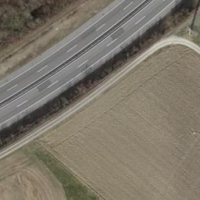
EUNIS habitat code: 57
Species observed at this site:
Pseudochorthippus parallelus
Gomphocerippus rufus